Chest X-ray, PA view. Patient: 32 years old, sex F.
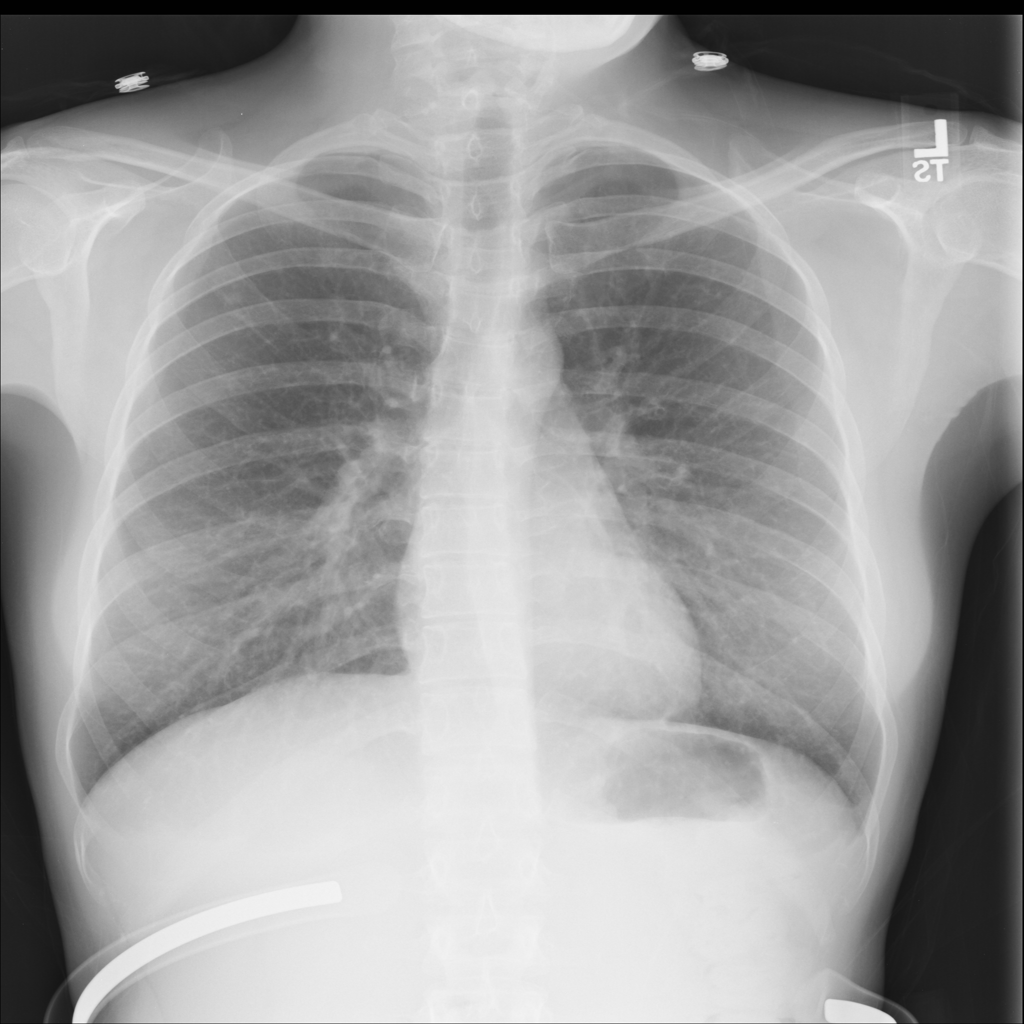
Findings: No Finding